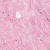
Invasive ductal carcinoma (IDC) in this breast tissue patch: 0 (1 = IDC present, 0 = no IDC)